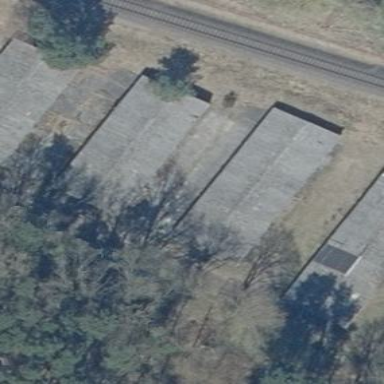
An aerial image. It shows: Group of garages.